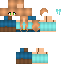
A male human skin with medium skin, wearing brown long hair dressed in a blue tshirt and blue shorts, featuring a closed mouth.